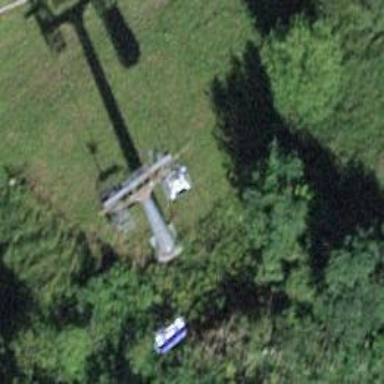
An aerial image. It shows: Pylon used for aerialway.